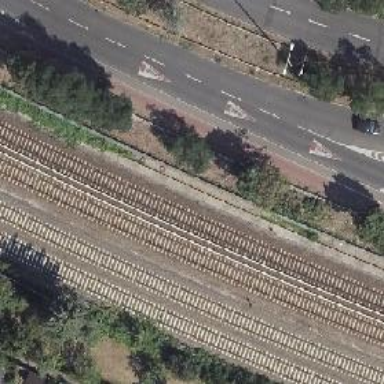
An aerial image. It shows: Light rail railway line with electrified rails.